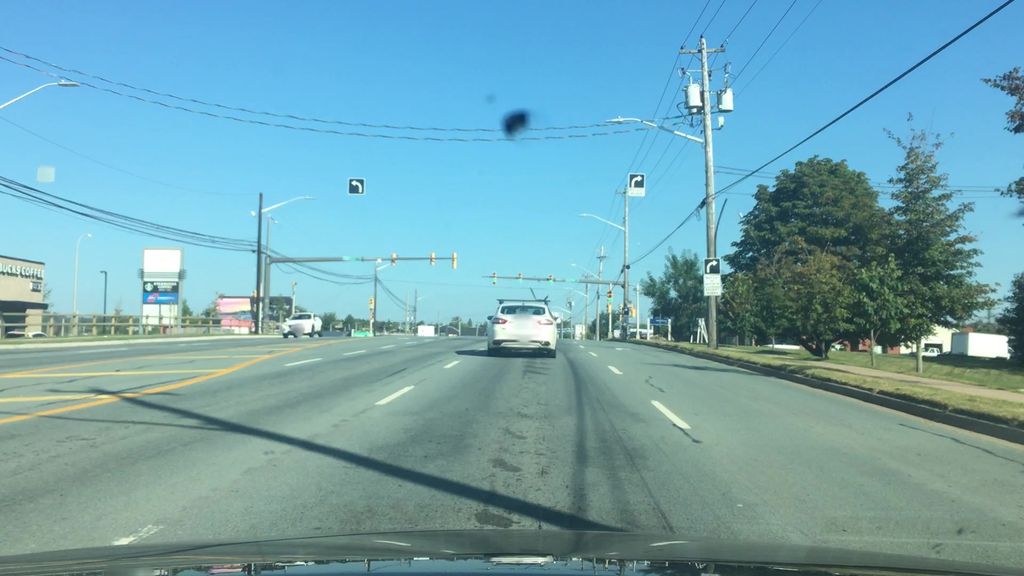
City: halifax